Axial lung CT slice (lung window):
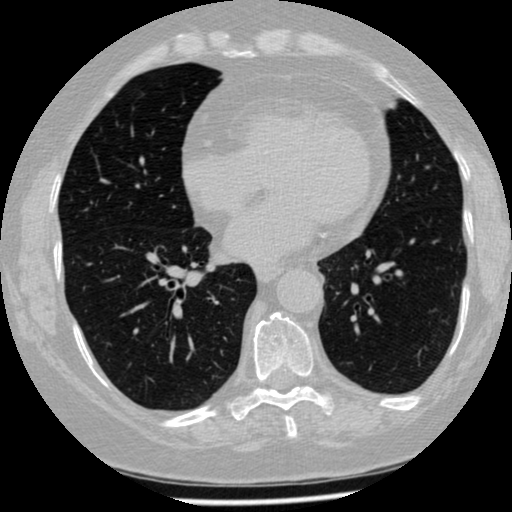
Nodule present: no